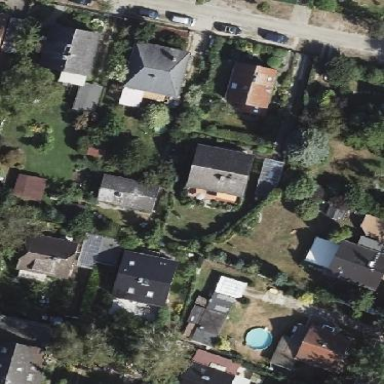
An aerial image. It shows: Residential area.